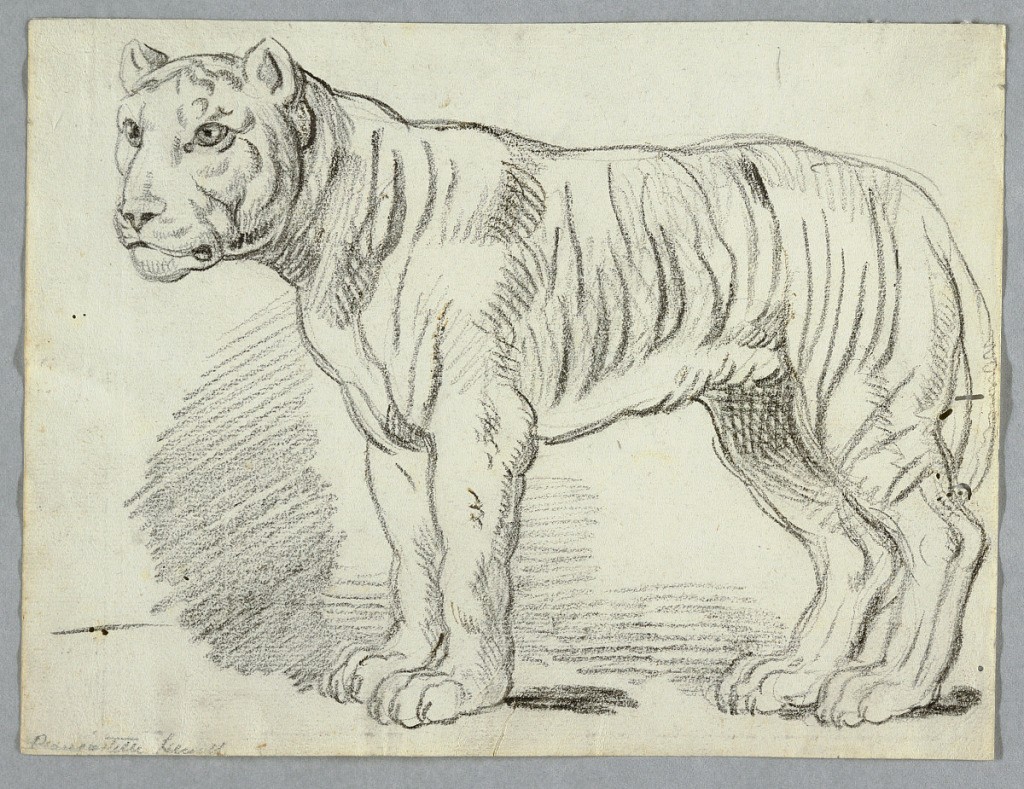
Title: Study of a Tiger
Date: ca. 1815
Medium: Charcoal on paper
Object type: Drawing
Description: Standing tiger, facing left.